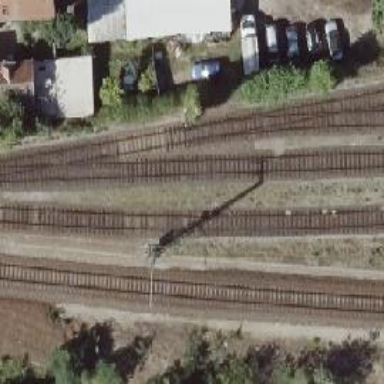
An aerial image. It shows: Railway switch with the turnout side on the right.